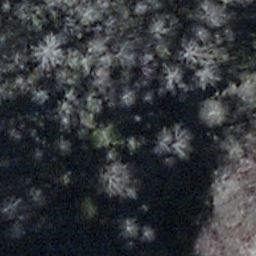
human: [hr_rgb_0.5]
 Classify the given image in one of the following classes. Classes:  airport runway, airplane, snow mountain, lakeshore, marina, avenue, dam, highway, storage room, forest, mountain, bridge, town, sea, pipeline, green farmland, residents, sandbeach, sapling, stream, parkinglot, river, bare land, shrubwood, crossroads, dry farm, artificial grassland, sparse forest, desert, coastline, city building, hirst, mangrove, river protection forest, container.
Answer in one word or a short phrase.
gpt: shrubwood